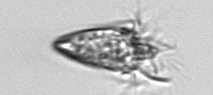
Label: Strombidium_tintinnodes